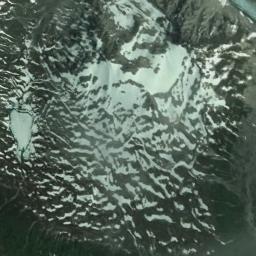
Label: snowberg